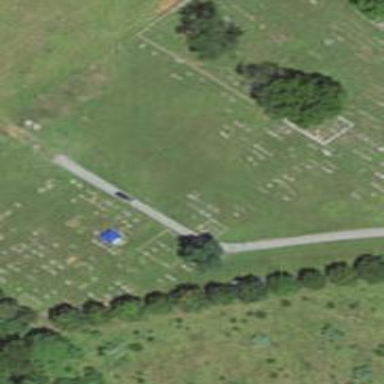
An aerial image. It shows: Cemetery with graves.